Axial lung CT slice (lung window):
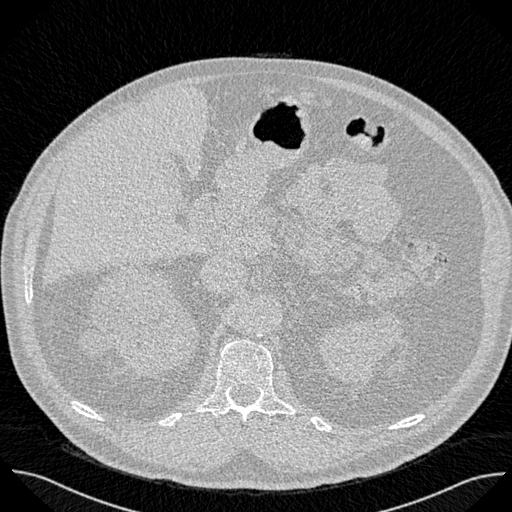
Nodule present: no